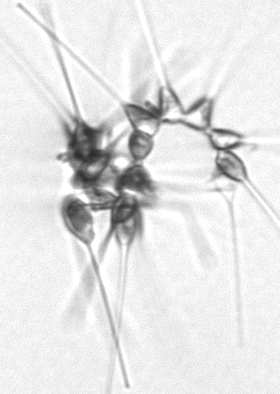
Label: Asterionellopsis_glacialis